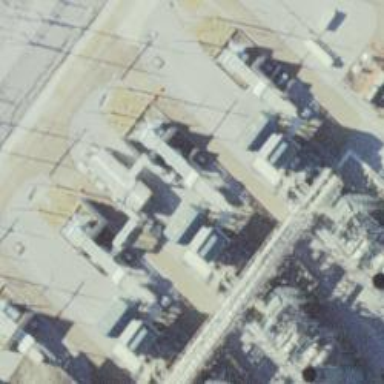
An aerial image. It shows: Gas-powered generator. It is gas turbine type generator.